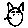
Label: cat